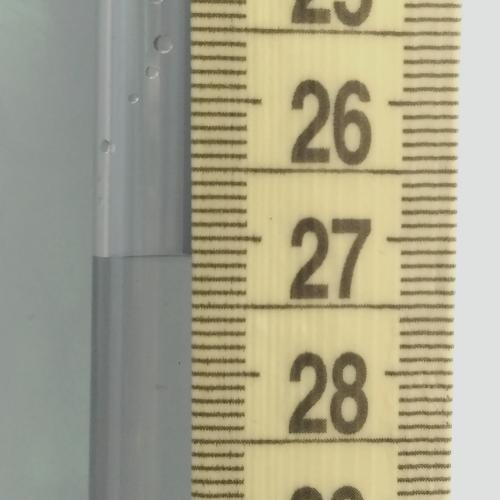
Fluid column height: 27.1 cm